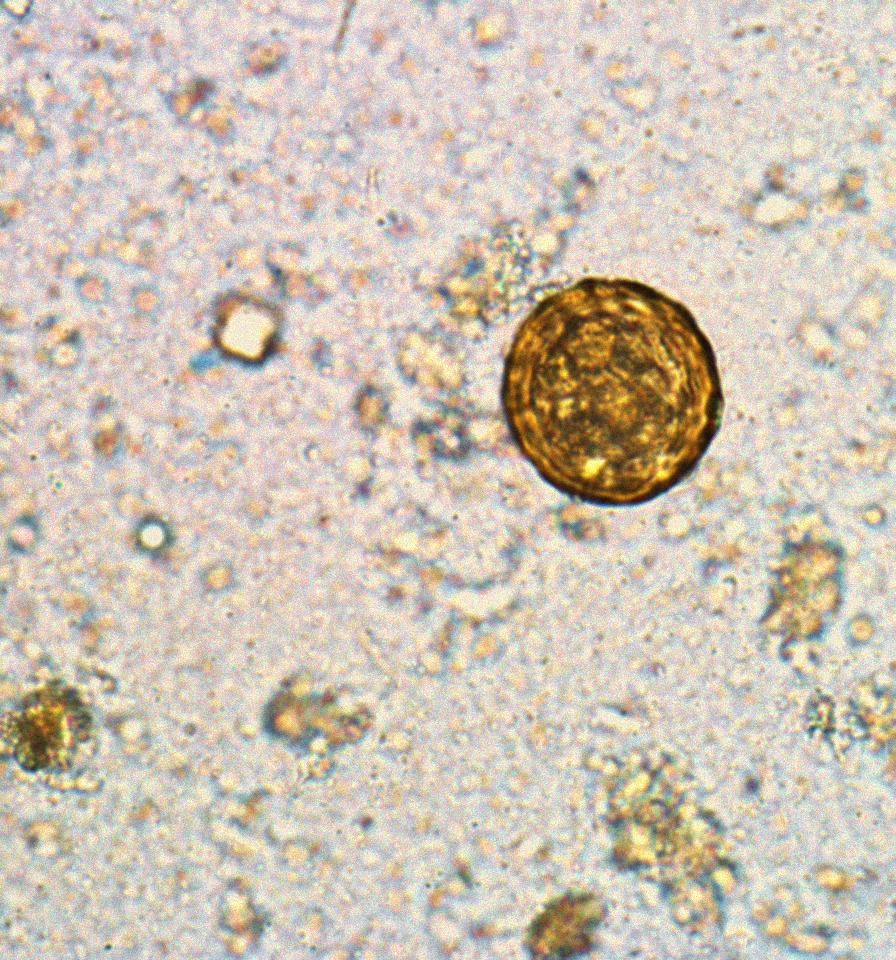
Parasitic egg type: Ascaris lumbricoides